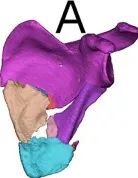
Patient's 3D printing and customized steel plate data. (A,B) Virtual simulation of preoperative CT data.
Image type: radiology (ct)